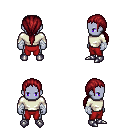
a pixel art fantasy rpg character, male body template, dark elf, purple skin, white long-sleeve shirt, red pants, brunette ponytail hairstyle, white cloth bandages, metal boots, four views (front, back, left, right), 2x2 character sprite sheet, small pixel art, hard edges, no anti-aliasing